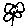
Label: flower